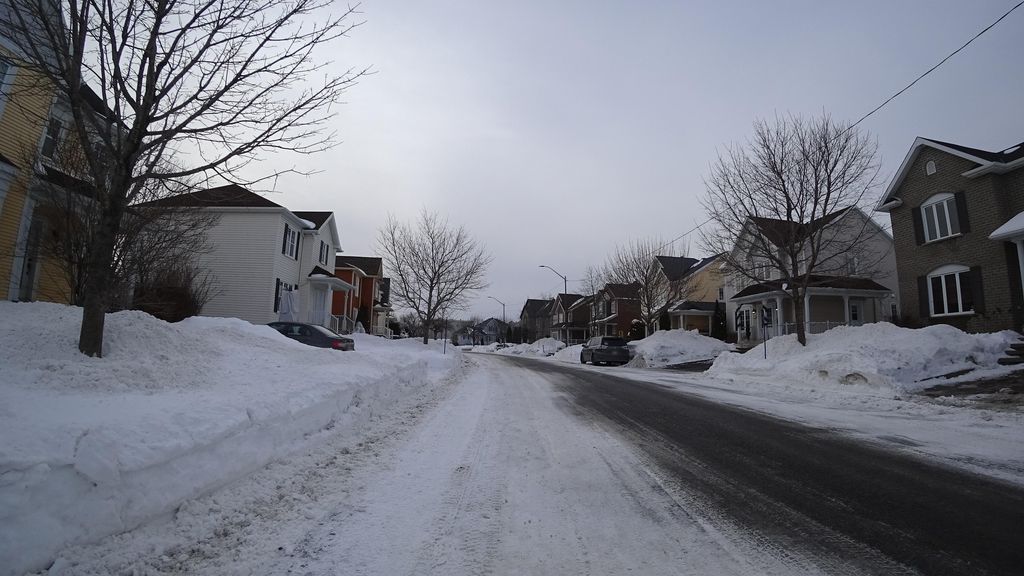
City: quebec_city